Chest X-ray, PA view. Patient: 84 years old, sex M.
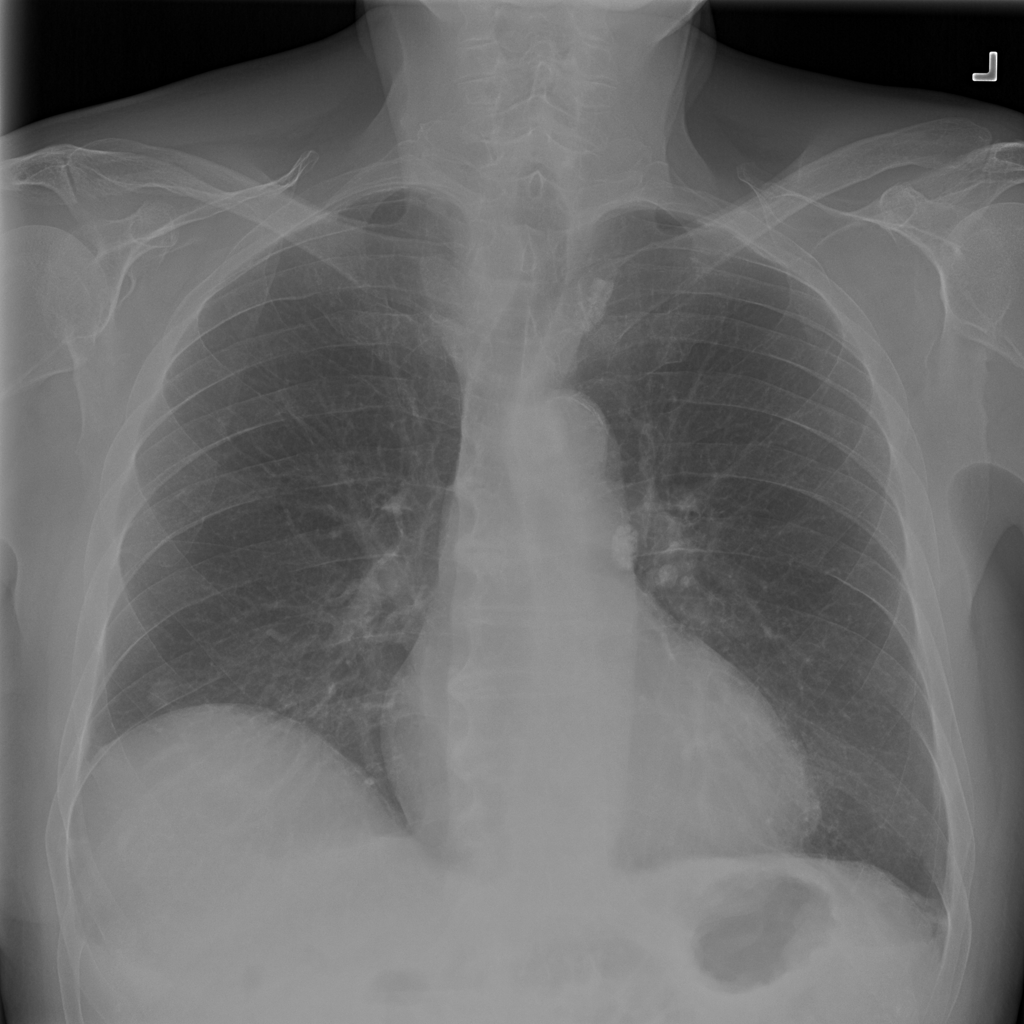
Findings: No Finding